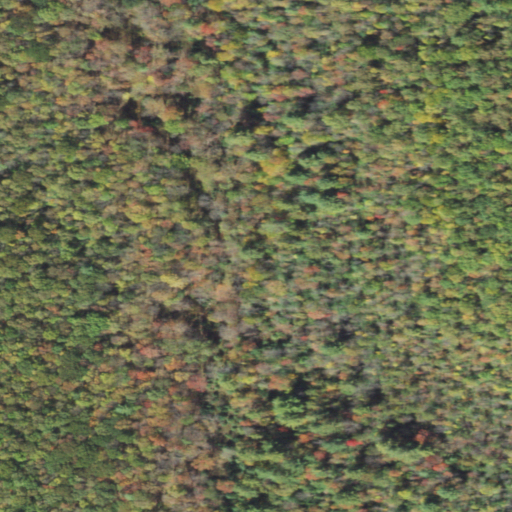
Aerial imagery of valley in Pennsylvania named Rock Hollow containing mixed forest and deciduous forest